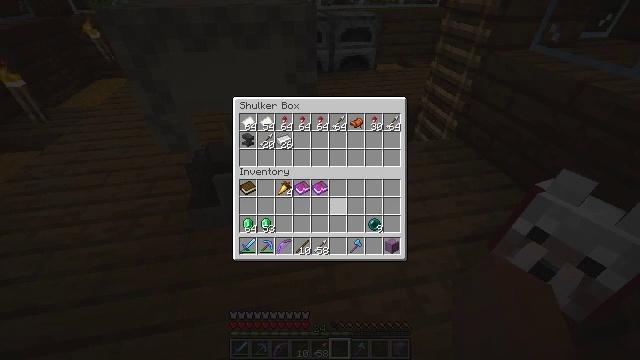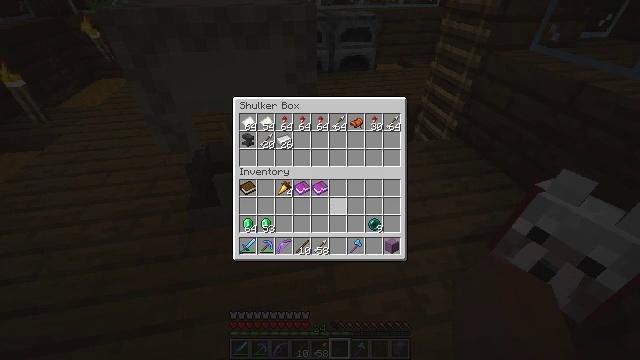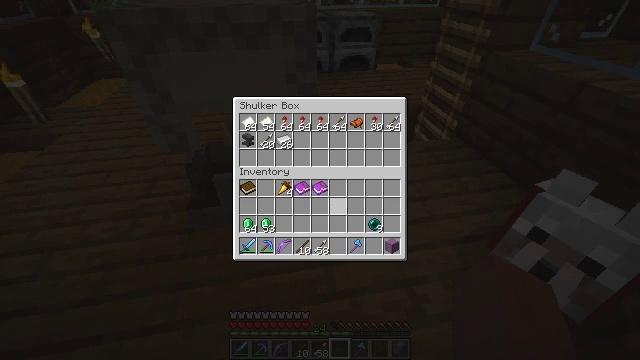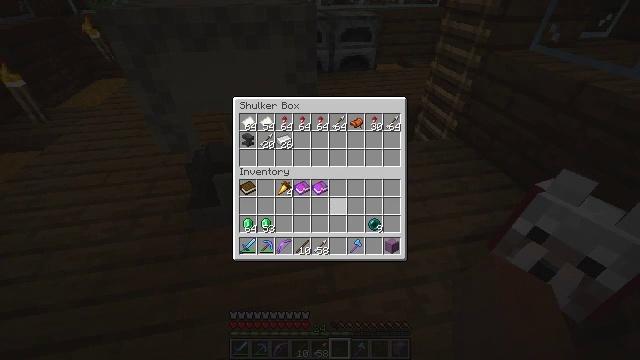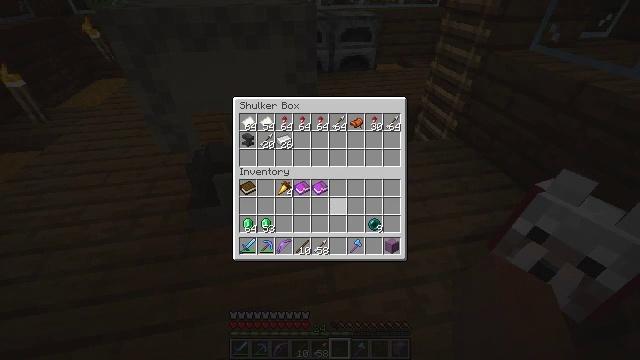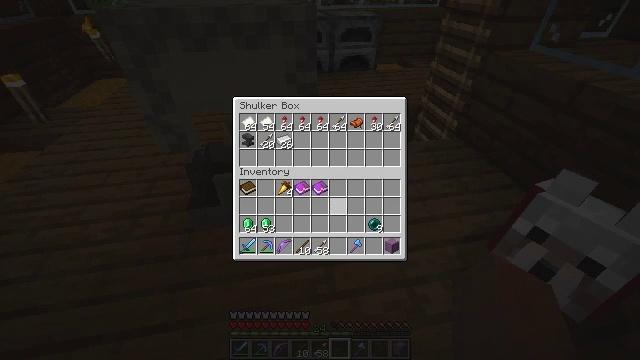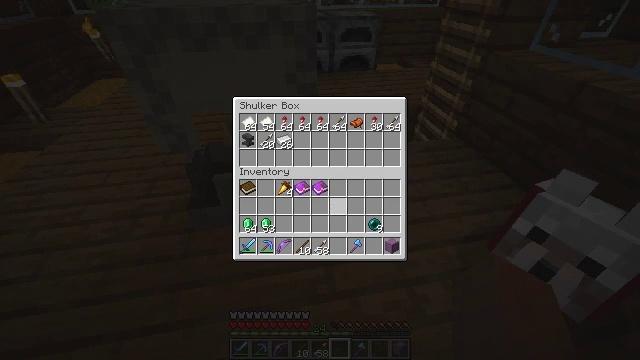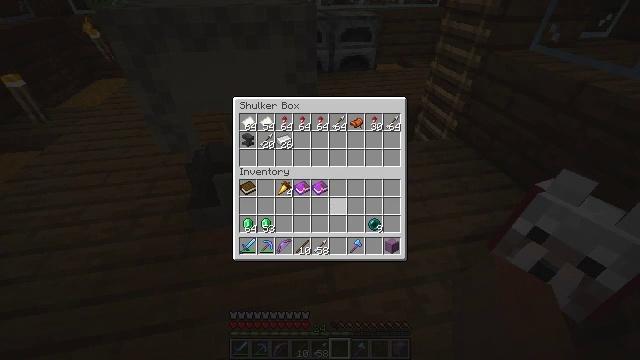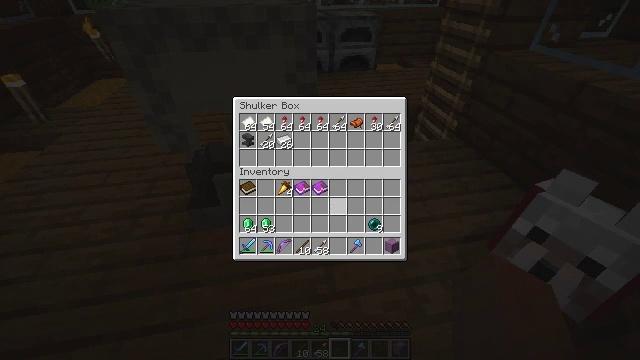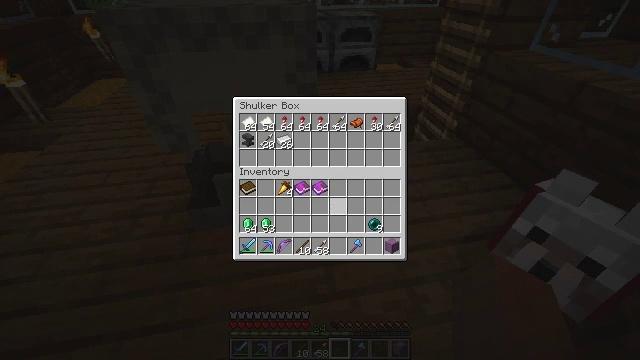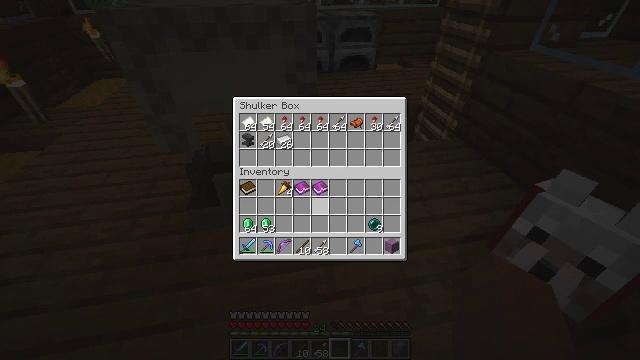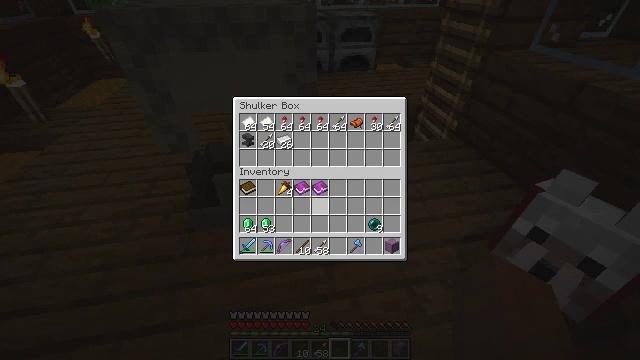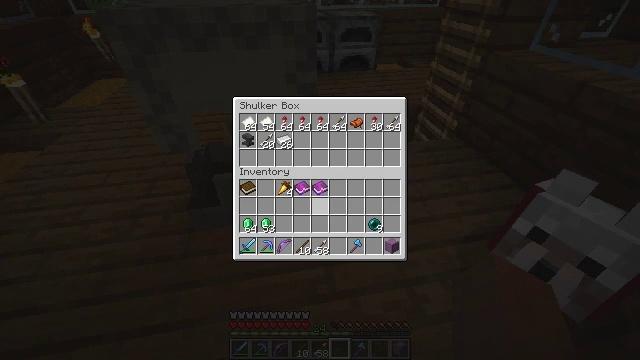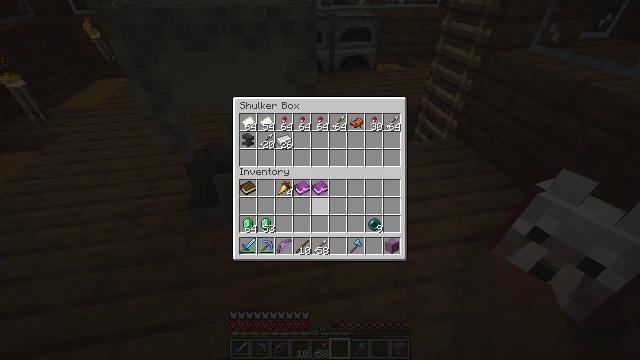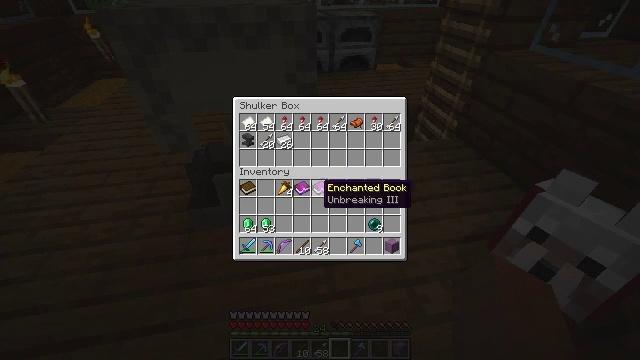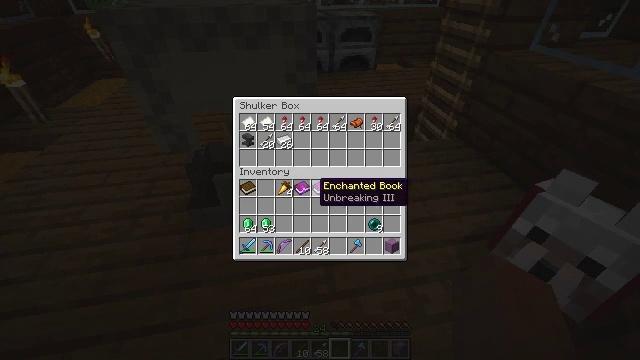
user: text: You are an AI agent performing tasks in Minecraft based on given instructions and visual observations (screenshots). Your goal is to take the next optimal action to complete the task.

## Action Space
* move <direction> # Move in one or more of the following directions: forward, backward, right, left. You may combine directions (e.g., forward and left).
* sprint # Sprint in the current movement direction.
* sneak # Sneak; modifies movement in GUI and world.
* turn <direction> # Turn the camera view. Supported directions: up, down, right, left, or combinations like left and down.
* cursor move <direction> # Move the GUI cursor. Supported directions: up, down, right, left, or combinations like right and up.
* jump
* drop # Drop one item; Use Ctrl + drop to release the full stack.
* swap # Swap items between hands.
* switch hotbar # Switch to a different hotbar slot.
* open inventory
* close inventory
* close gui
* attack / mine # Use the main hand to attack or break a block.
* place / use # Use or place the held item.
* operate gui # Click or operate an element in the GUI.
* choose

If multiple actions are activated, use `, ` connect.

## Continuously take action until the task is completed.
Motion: motion action
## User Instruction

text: Mine the light gray shulker box.
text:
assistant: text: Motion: sneak, operate gui
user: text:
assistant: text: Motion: sneak
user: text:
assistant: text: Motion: sneak
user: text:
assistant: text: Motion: sneak
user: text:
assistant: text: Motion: sneak
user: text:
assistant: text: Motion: sneak
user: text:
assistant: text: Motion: sneak
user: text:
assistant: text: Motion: sneak
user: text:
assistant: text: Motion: sneak
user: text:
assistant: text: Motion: sneak
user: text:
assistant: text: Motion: sneak
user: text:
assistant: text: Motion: sneak
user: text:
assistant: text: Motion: sneak
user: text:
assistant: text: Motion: sneak
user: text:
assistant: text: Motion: sneak
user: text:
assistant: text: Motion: sneak
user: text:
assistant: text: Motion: sneak
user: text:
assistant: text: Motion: sneak
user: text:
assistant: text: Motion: sneak
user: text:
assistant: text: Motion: sneak
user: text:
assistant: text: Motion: sneak
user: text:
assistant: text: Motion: sneak
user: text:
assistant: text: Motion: sneak, operate gui
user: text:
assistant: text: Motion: sneak, operate gui
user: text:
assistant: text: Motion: sneak, operate gui
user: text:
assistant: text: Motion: sneak
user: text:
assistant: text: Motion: sneak
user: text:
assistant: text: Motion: sneak
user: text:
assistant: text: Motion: sneak
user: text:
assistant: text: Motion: sneak, operate gui